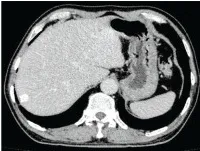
(B, C) Follow-up CT in July 2023 assessed the stability.
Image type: radiology (ct)